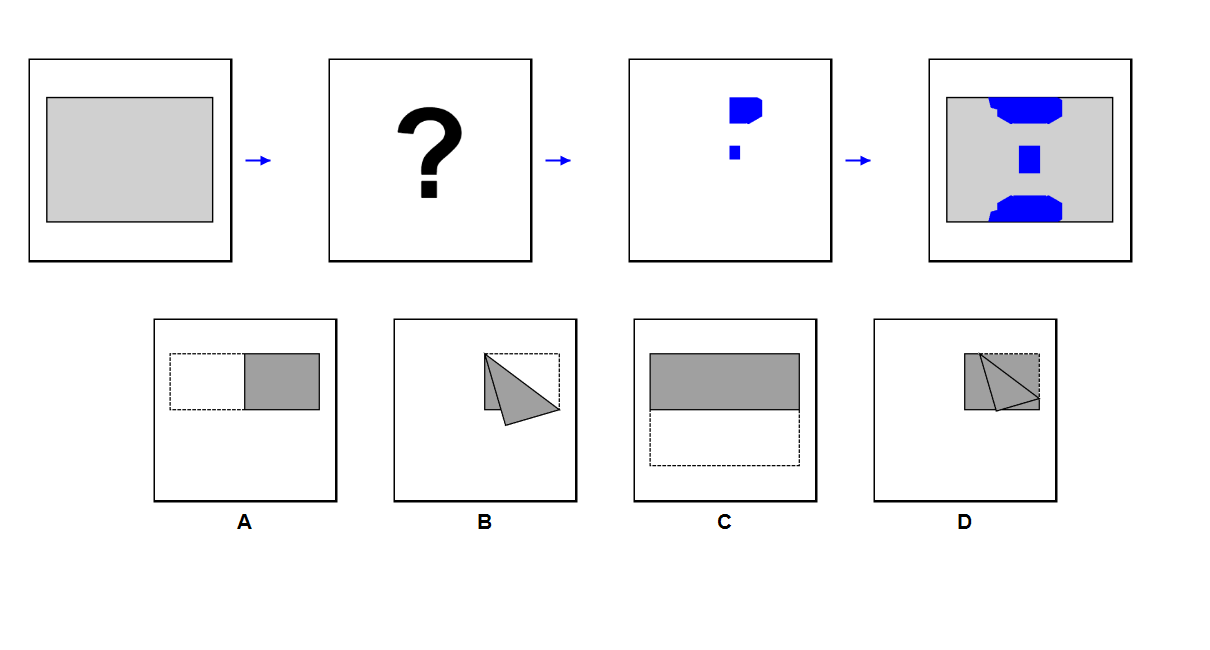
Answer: B